Question: I was playing with the <URL> function from jQuery when I found out a strange behavior.
This code reproduces the problem. A first div contains an SVG. Two buttons allows doing/undoing a clone of the SVG into a second div. Trying it two times makes the circle to turn black.

### HTML
'''
<div id="orgdiv">
<svg width="200" height="200" style="margin:0">
<linearGradient id="r" x1="0" y1="0" x2="1" y2="1">
<stop offset="0%" stop-color="#00ffff"></stop>
<stop offset="100%" stop-color="#ffff00"></stop>
</linearGradient>
<circle cx="100" cy="100" r="80" style="fill:url(#r)" />
</svg>
</div>
<input type="button" value="copy">
<input type="button" value="clear">
<div id="copydiv"></div>
'''
### JS
'''
$('input[value="copy"]').click(function(){
$("#copydiv").html($("#orgdiv").clone());
});
$('input[value="clear"]').click(function(){
$("#copydiv").empty();
});
'''
<URL>
### Note:
-
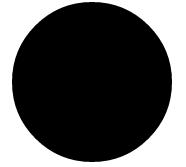
Answer: @Matt Gibson presents a hack: drumming up new ids and then having duplicated html with redundant 'linearGradient' definitions referencing the original 'linearGradient'.
Happily, you do you need to do this ;)
Part of the strength of the 'svg' tags is that they're their own mad little containers. so you can reference stuff externally from an uri.
&So if you're in the cloning business, then instead of worrying about ids, you can abstract out the template model & re-use it ad-infinitum:
'''
$(document).ready(function(){
$('input[value="copy"]').click(function () {
$("#copydiv").append($(":first", "#orgdiv").clone());
});
$('input[value="clear"]').click(function () {
$("#copydiv").empty();
});
});
'''
'''
<script src="https://ajax.googleapis.com/ajax/libs/jquery/2.1.1/jquery.min.js"></script>
<!-- ------------------- platonic horse ------------------------- -->
<div style="visibility:hidden; position:absolute; width:0">
<svg>
<g id="my-funky-svg-defs">
<defs>
<radialGradient id="gradient" cx="25%" cy="25%" r="100%" fx="40%" fy="40%">
<stop offset= "0%" stop-color="hsla(313, 80%, 80%, 1)"/>
<stop offset= "40%" stop-color="hsla(313, 100%, 65%, 1)"/>
<stop offset="110%" stop-color="hsla(313, 100%, 50%, 0.7)"/>
</radialGradient>
</defs>
<title>smarteee</title>
<circle class="face" cx="200" cy="200" r="195" fill="url(#gradient)" />
<ellipse class="eye eye-left" cx="140" cy="150" rx="10" ry="40" fill="#131313"/>
<ellipse class="eye eye-right" cx="260" cy="150" rx="10" ry="40" fill="#131313"/>
<path class="smile" d="M120,280 Q200,330 280,280" stroke-width="10" stroke="#131313" fill="none" stroke-linecap="round"/>
</g>
</svg>
</div>
<!-- ---------------------- prototype ----------------------- ---- -->
proto
<input type="button" value="copy"/>
<hr/>
<div id="orgdiv">
<svg width="20px" height="20px" viewBox="0 0 400 400" style="margin:20px;">
<use xlink:href="#my-funky-svg-defs"></use>
</svg>
</div>
<!-- ------------------------- clones ----------------------- ---- -->
clones
<input type="button" value="clear"/>
<hr/>
<div id="copydiv"></div>
'''
Also <URL>.